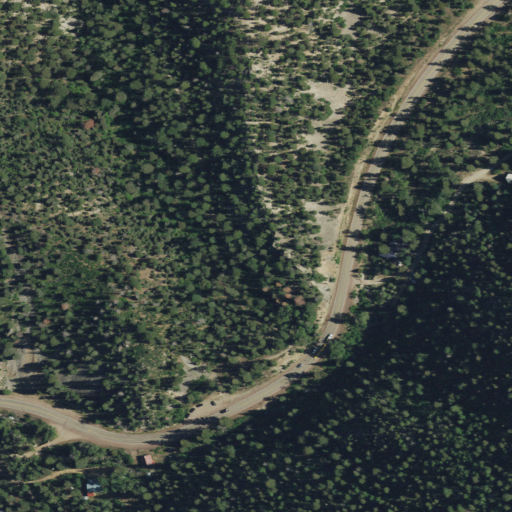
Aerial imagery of valley in New Mexico named Manzanita Canyon containing evergreen forest, open development, deciduous forest, low intensity development, and medium intensity development